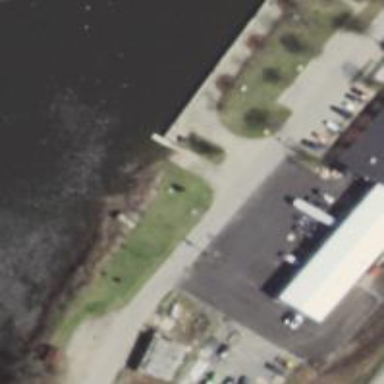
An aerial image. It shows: Slipway on leisure land.